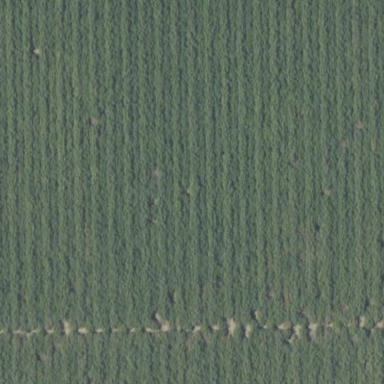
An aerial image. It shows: Orchard filled with almond trees.